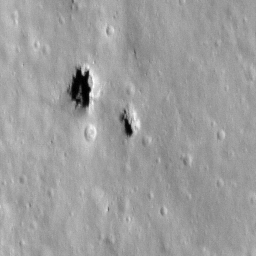
Pit: Stevinus 14b
Host crater: Stevinus
Host type: impact_melt
Lunar coordinates: latitude -32.164, longitude 54.712